Current action and preconditions to check: path_clear

Your task: For each precondition in the list above, predict whether it will hold at this action.

Consider the current scene as observed from the mobile robot's camera, and analyze the predicted future states of all dynamic agents (e.g., people, animals, vehicles, or any moving entities) within the NEXT SECOND.

IMPORTANT: Only answer "very likely" if you are absolutely certain—based on strong, clear evidence—that a dynamic agent will violate the precondition in the predicted future state. Do NOT answer "very likely" for unlikely, ambiguous, or low-probability risks.

Ask yourself for each precondition: Is there a high probability, with clear and convincing evidence, that the predicted future states of any dynamic agent will interfere with the predicted future state of the currently executing action within the NEXT SECOND, causing that precondition to fail?

Assess the risk level based on these predictions. Use "likely" or "very likely" if motions create a clear risk of interference.

Use "neutral" or "improbable" if agents are nearby but their predicted paths are clearly diverging or non-conflicting.

Failure Risk Categories: "very improbable", "improbable", "neutral", "likely", "very likely"

Answer Format: Output ONLY the probability_of_failure value from these categories: "very improbable", "improbable", "neutral", "likely", "very likely"

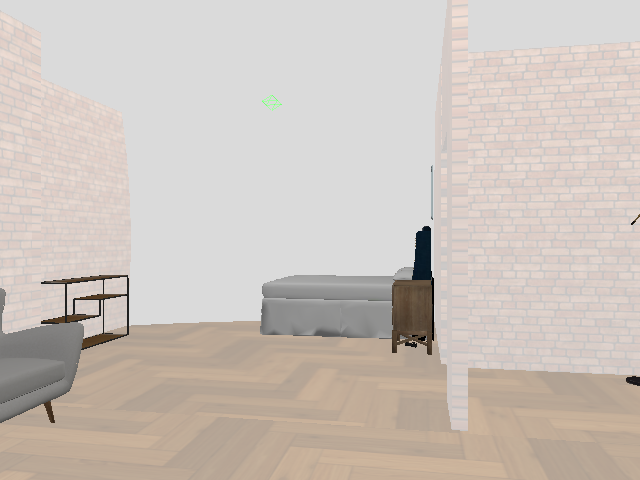

Answer: very improbable